Field crop: tomato
Growth stage: 2
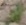
Species: solanum